Here is a 2-D grayscale rendering of raw rotating-machine vibration samples (signal-to-image). Based on the visible evidence, which rotor condition applies: normal, misalignment, unbalance, looseness?
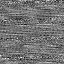
Answer: looseness